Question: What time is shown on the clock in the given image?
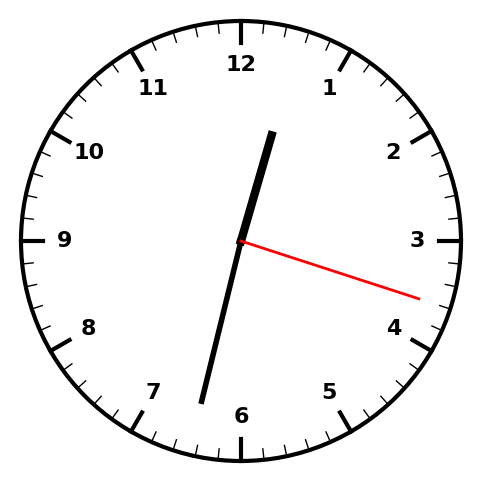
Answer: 12:32:18